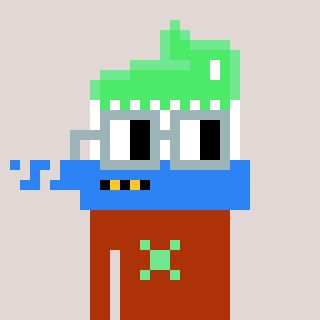
a pixel art character with square dark gray glasses, a toothbrush-shaped head and a hotbrown-colored body on a warm background